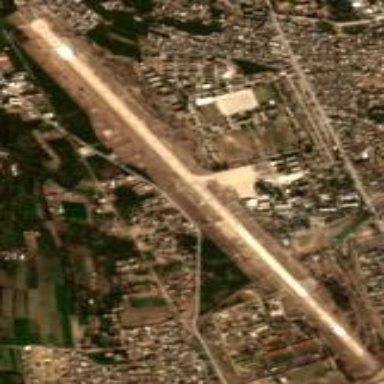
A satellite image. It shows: Military airfield located within aerodrome.